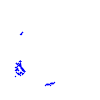
Particle: proton